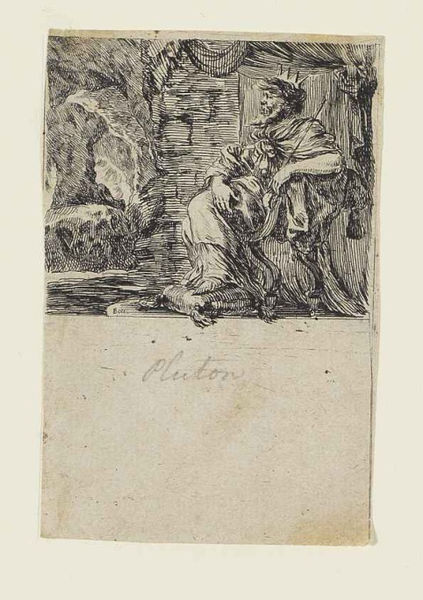
Titel: Jeu de la Mythologie - Pluton
Künstler: Stefano della Bella
Standort: Karlsruhe
Institution: Staatliche Kunsthalle Karlsruhe
Schlagwörter: baum, dunkel, felsen, fuß, gott, hand, himmel, mann, meer, schatten, umhang, wasser, weiß, grob, see, sitzen, finger, frau, grau, haar, kleid, licht, profil, raum, schwarz, skizze, stuhl, zeichnung, haus, tuch, beige, alt, bart, wand, arm, arme, falten, stein, steine, bild, bildnis, hände, vorhang, natur, fransen, gewand, haare, mantel, sitzend, stoff, blatt, höhle, krone, füße, schrift, papier, umarmung, sitz, stab, fels, mauer, grafik, graphik, rand, schemel, sturm, kissen, könig, thron, polster, sitzt, nachdenklich, schoß, knie, striche, ruine, buch, linie, druck, druckgraphik, schnitt, schwarzweiss, druckgrafik, schraffur, radierung, schrafur, stich, seite, beschriftung, bleistift, schuh, mythologie, tinte, buchseite, trost, serie, hölle, toga, sage, grotte, griechenland, baldachin, gelehrter, speer, gottheit, handschrift, schnitzen, zepter, szepter, planet, pluto, unterwelt, fussbank, und, asser, baart, känig, dreizack, poseidon, fesls, bezeichnet, funkel, fusskissen, bommeln, platon, sstein, 1800, 1700, schatten#, tepter, pluton, höhle see, zeptet, krone schwarz, wvorhang, bodstein, planetengott